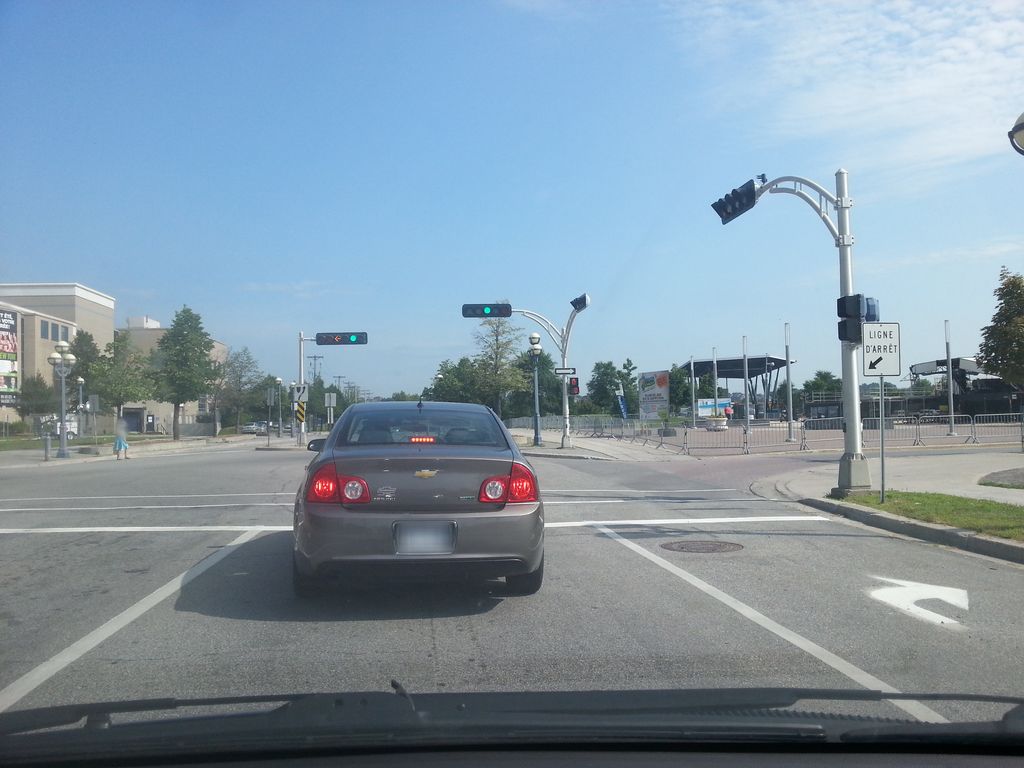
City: ottawa-gatineau